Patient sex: M
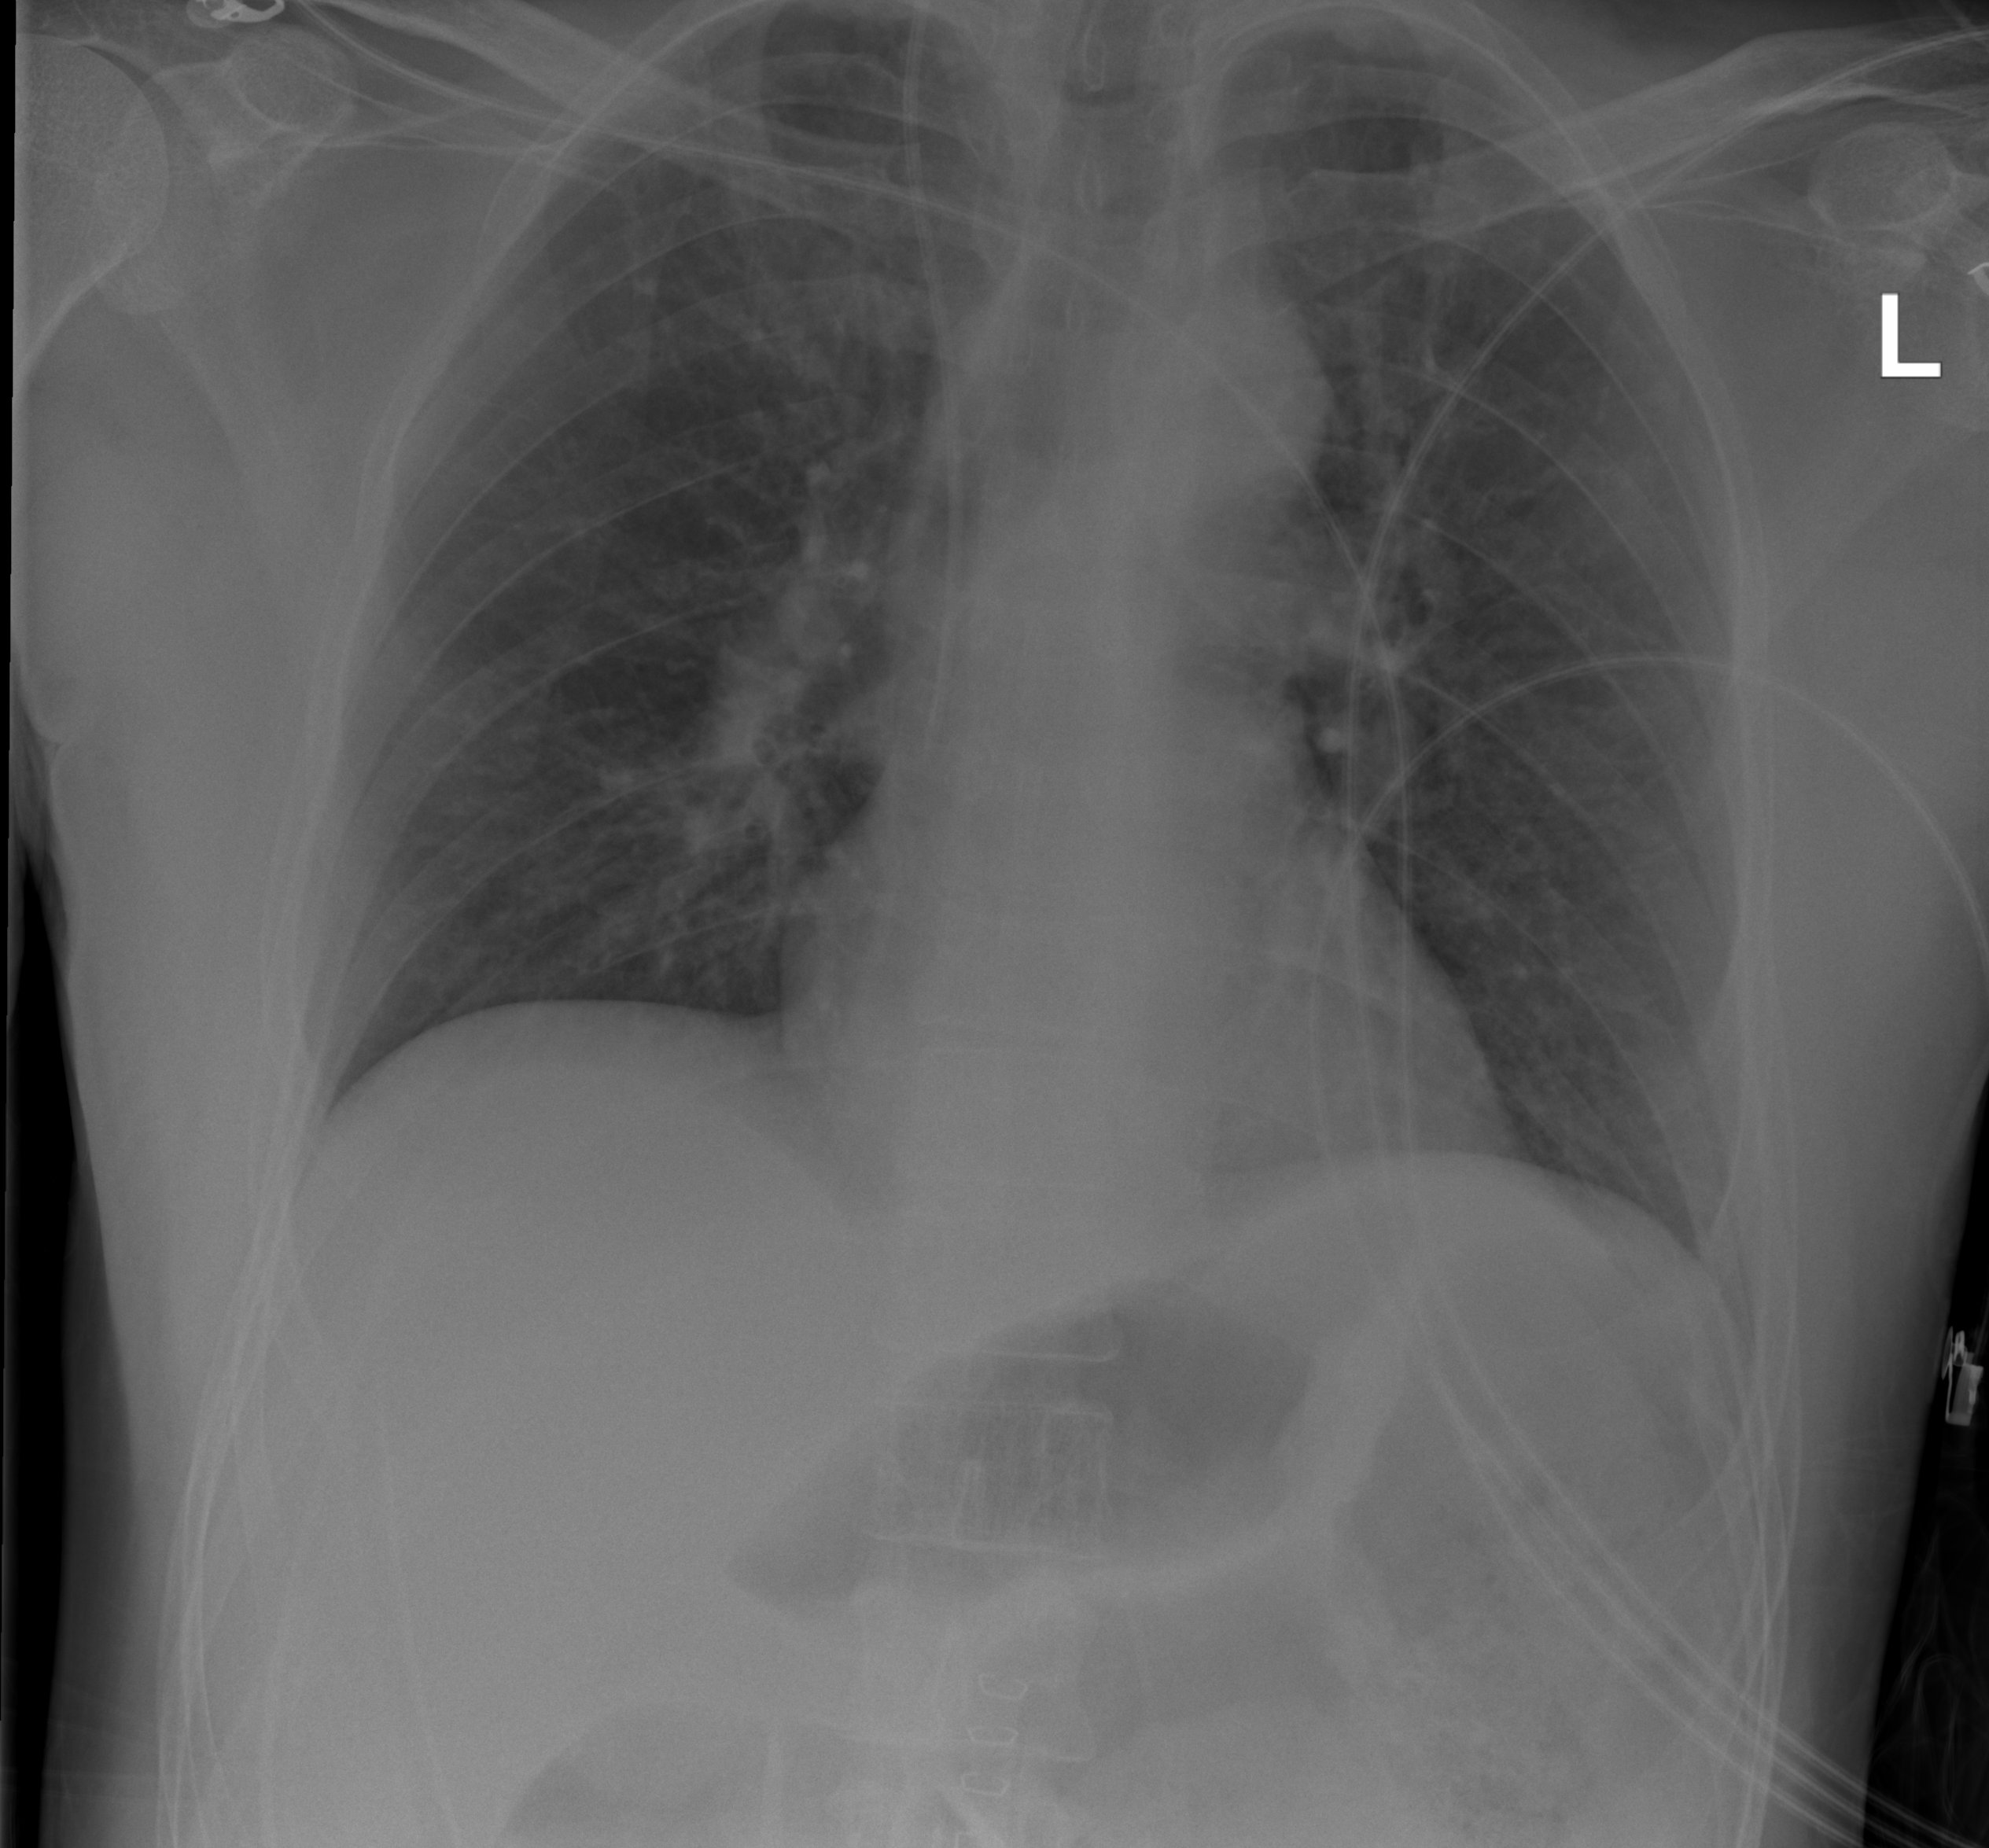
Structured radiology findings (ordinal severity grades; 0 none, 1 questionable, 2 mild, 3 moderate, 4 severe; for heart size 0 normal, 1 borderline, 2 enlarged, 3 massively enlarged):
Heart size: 0
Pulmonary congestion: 2
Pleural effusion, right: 0
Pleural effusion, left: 0
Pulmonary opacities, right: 0
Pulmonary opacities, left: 0
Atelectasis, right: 0
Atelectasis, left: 0